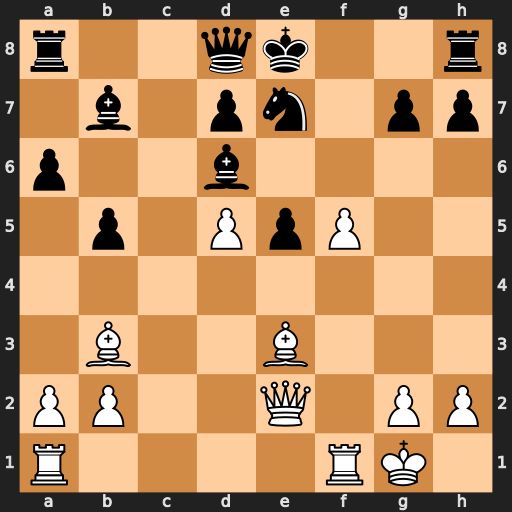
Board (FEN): r2qk2r/1b1pn1pp/p2b4/1p1PpP2/8/1B2B3/PP2Q1PP/R4RK1
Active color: w
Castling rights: kq
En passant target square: -
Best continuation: Qh5+ g6 fxg6 Nxg6 Bc2 Qh4 Bxg6+ hxg6 Qxg6+